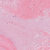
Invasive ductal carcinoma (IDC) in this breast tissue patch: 0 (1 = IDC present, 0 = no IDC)